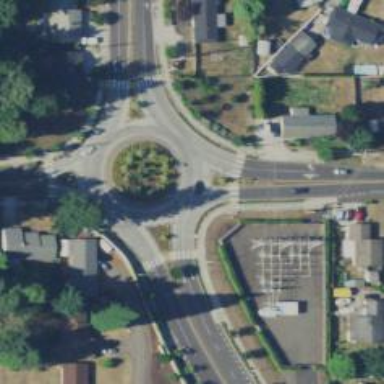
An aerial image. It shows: Secondary road around roundabout.